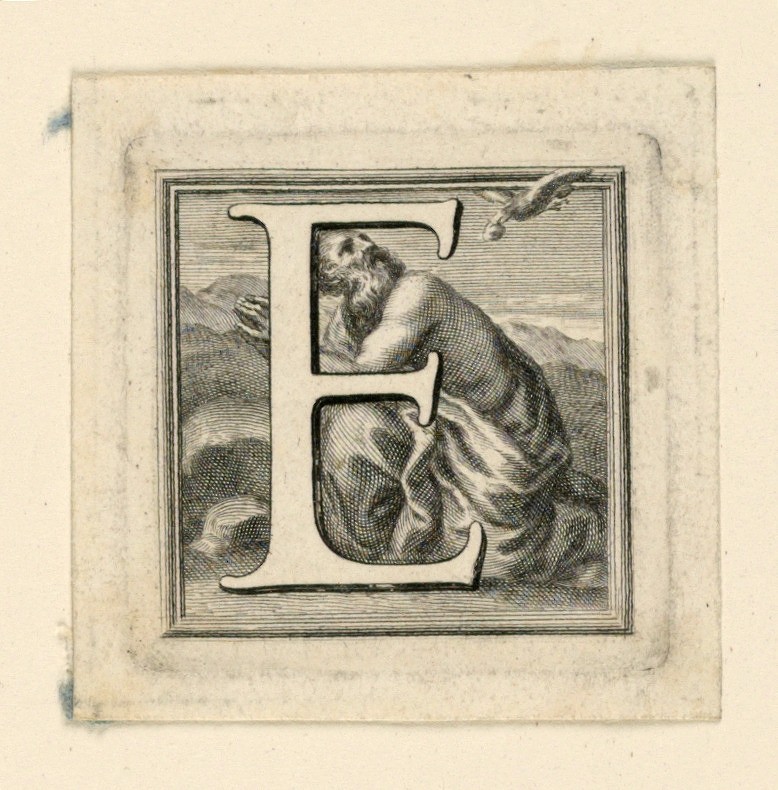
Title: Decorated Capital Letter E
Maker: Jakob Frey, Swiss, active Italy, 1681 - 1752
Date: ca. 1715
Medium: Engraving on paper
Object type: Print
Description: Letter E before the prophet Elijah, to whom the raven brings bread.